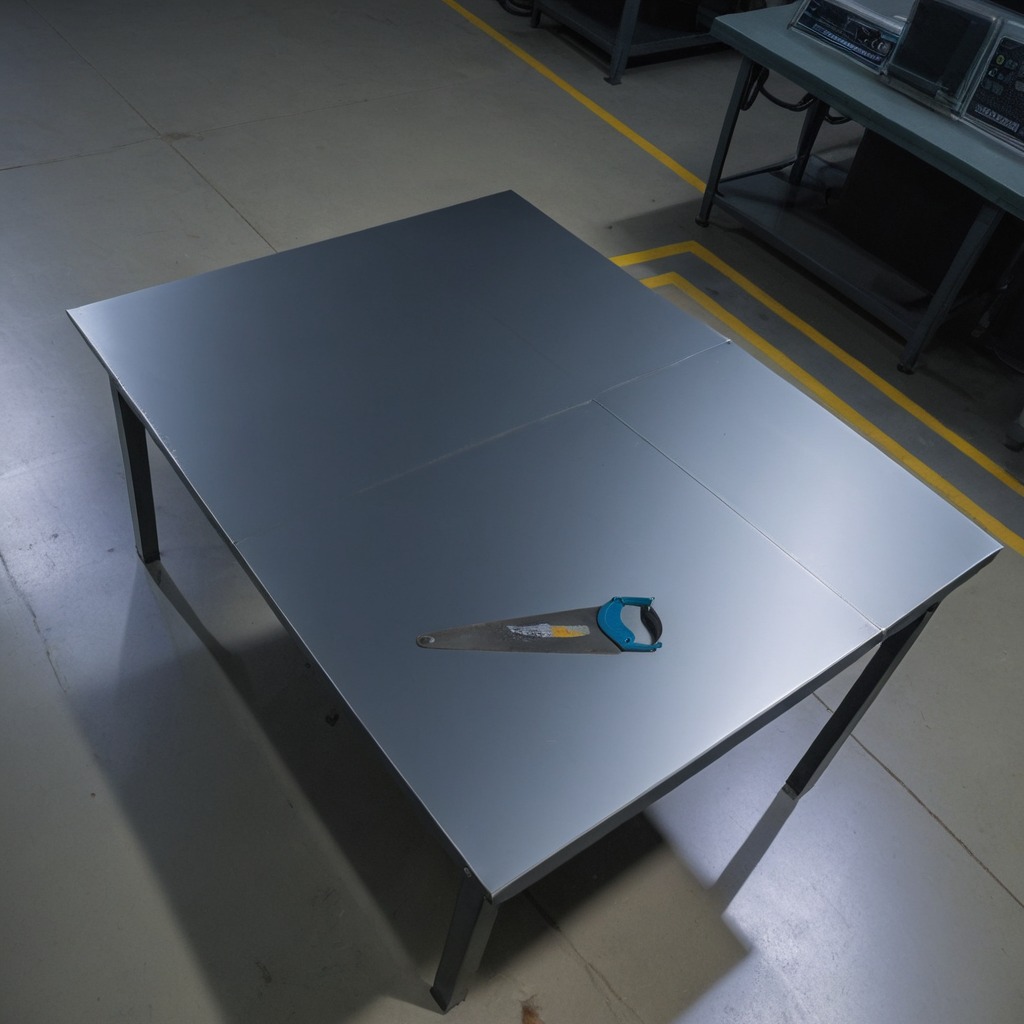
A metal saw is lying on the tabletop.